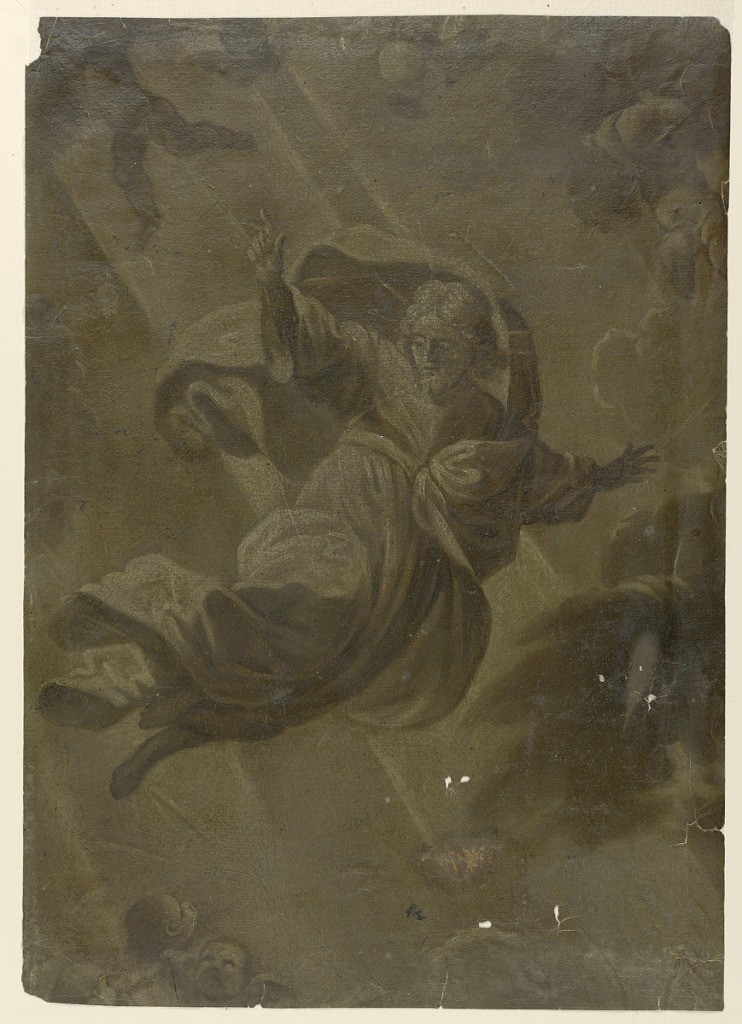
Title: God the Father
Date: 1700–50
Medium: Brush and oil on laid paper
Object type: Drawing
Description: God the Father is seen descending in a beam of light, with a portion of his robe flying above his head. A cherub, upper left, and numerous seraphs suround him.